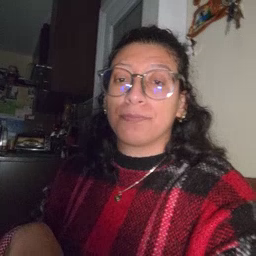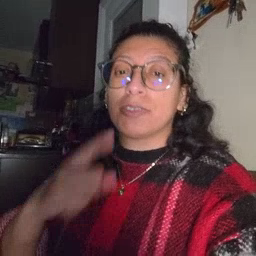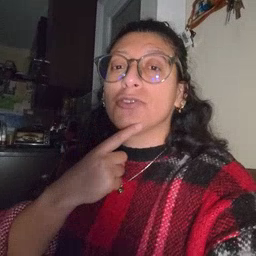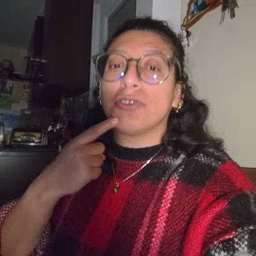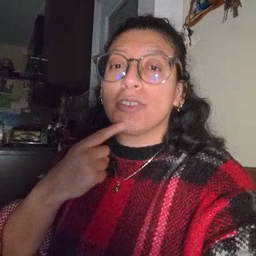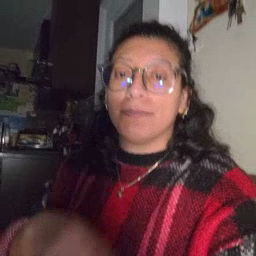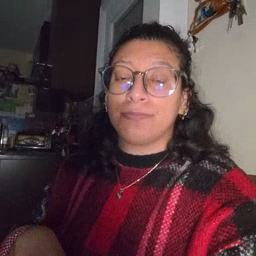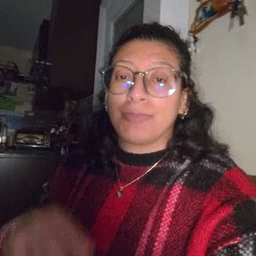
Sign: chin